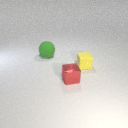
large green rubber sphere behind small red metal cube